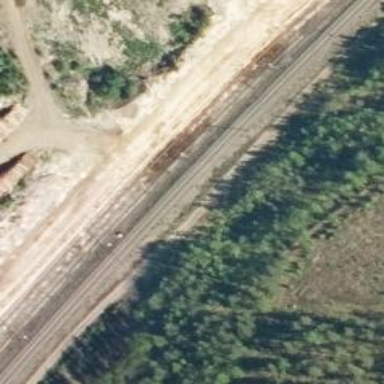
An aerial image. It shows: Railway siding for service.